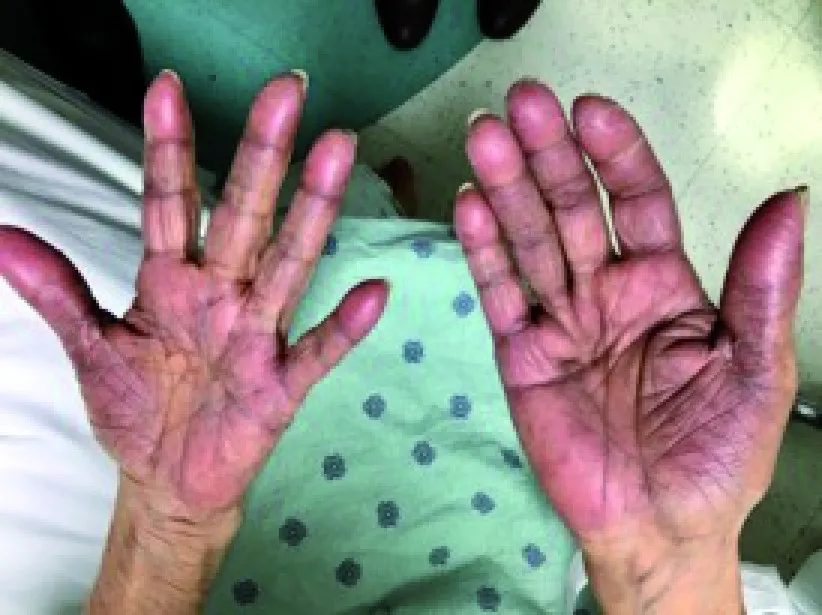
Erythema, swelling, and desquamation of the palmar surfaces.
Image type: medical_photograph (other_medical_photograph)